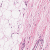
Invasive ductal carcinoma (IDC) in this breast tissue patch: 0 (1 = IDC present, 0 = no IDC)